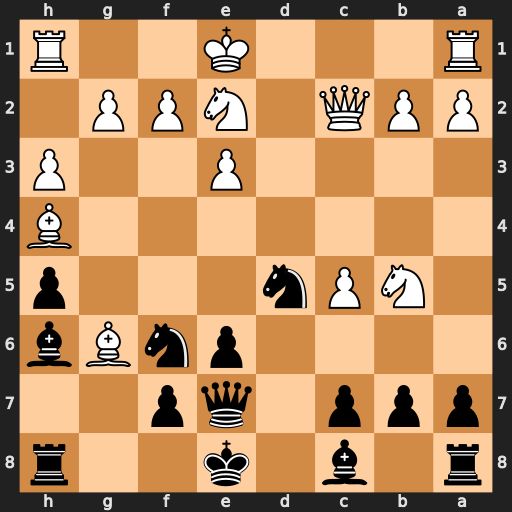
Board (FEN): r1b1k2r/ppp1qp2/4pnBb/1NPn3p/7B/4P2P/PPQ1NPP1/R3K2R
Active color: b
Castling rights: KQkq
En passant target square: -
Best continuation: fxg6 Qxg6+ Qf7 Nxc7+ Nxc7 Qxf6 Qxf6